Question: I am trying to implement somewhat of a simple geofence algorithm that basically does the following:
>
1. Say I have two point A and B (each point has a latitude and longitude value in earth).
2. I can draw a straight line from point A to point B
3. I can set a perimeter, which is a rectangle, around that line (see drawing below for more clarity)

What I want to do is as follows, if the phone current location is outside of this red perimeter then it triggers something, basically a delegate. The perimeter size should be able to be adjusted to a percentage size, so 5% would be a small perimeter around the line and 70% would be a large perimeter around the line. Be aware that the perimeter should be a rectangle, not circle with radius. I am guessing that there will be a bunch of if statements involved in building this... if anyone could come up with a simple and elegant solution to this (would be great if I can see code in objective-C) that would be awesome. Or any guidance would be helpful as well
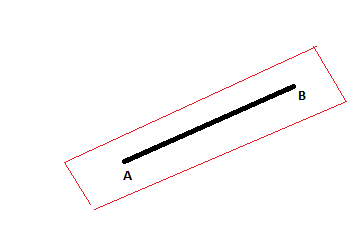
Answer: You can create a path from the four points of the rectangle and then use 'CGPathContainsPoint' to check whether the current location is inside the path.
As for the conversion of latitude and longitude to planar x, y coordinates, the simplest solution is to use Mercator projection using Map Kit. Check <URL> for more info.
Here's an example:
'''
// create four rectangle points from A, B
dx = (B.x - A.x) * 0.05; // 5% of the A-B length
dy = (B.y - A.y) * 0.05;
// topmost corner, above B
points[0].x = B.x + dx - dy;
points[0].y = B.y + dy + dx;
//rightmost corner, to the right from B
points[1].x = B.x + dx + dy;
points[1].y = B.y + dy - dx;
...
CGMutablePathRef path = CGPathCreateMutable();
CGPathMoveToPoint(path, NULL, points[0].x, points[0].y);
CGPathAddLineToPoint(path, NULL, points[1].x, points[1].y);
CGPathAddLineToPoint(path, NULL, points[2].x, points[2].y);
CGPathAddLineToPoint(path, NULL, points[3].x, points[3].y);
CGPathCloseSubpath(path);
// convert latitude, longitude to planar coordinates
MKMapPoint location = MKMapPointForCoordinate([newLocation coordinate]);
BOOL inside = CGPathContainsPoint(path, NULL, CGPointMake(location.x, location.y), YES);
CGPathRelease(path);
'''
Note: This code expects that the current location is a point, while in reality, it is a point and a radius of accuracy, which is effectively a circle. This complicates things a bit because now you need to define how to handle situations when the current location is not known , but you only know that it's somewhere in the circle. If the rectangle is large (say 5 km), then you may simply require radius of accuracy less than 50m, do the calculation as if the current location was exact and ignore the small inaccuracy of the computation. If the rectangle is smaller (say 50m), you may also do the calculation as if the current location was exact, but then the false positives probability would be higher (e.g. sometimes you would be detected as in the rectangle while you would be standing outside of it).
Or you may want to go for the "perfect" solution and do circle-rectangle intersection, which is more complex and may result not only in YES and NO answers but also in "with this accuracy it cannot be determined whether you are inside or outside of the rectangle".